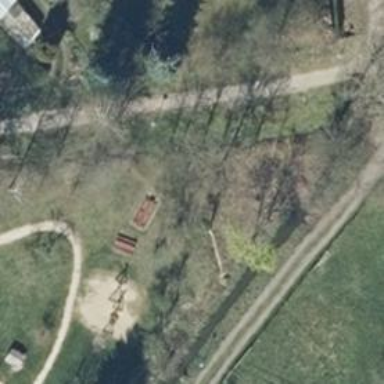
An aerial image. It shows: Picnic site popular for tourists.